Question: I have created a simple LabView program shown below that attempts to flatten an array [1,0,3] and then unflatten it and print out the contents.
However, I am unsuccessful in doing so. What am I doing wrong?

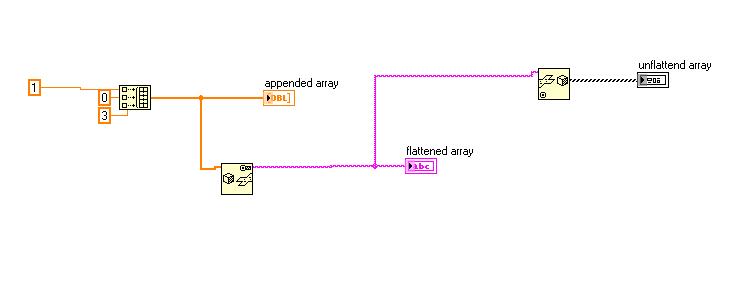
Answer: > What am I doing wrong?
You're not going through tutorials or you're not reading the context help for the unflatten function (Ctrl+H) or you're not reading the full help for the function (right click>>Help) or you're not looking at the examples (from the help or Help>>Find Examples). Take your pick (preferably all four).
If you want an actual answer it is that LV is strictly typed, and therefore you need to tell the unflatten function which data type you want it to output (1D DBL array) and you're not doing that, but the real answer is what's in the previous paragraph - you should use those tools to learn how to find such an answer yourself.